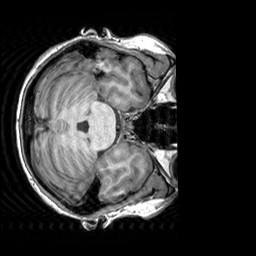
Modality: T1w
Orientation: axial
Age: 24
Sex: female
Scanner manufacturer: siemens
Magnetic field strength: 3 T
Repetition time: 2.3 s
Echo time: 0.00303 s